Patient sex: M
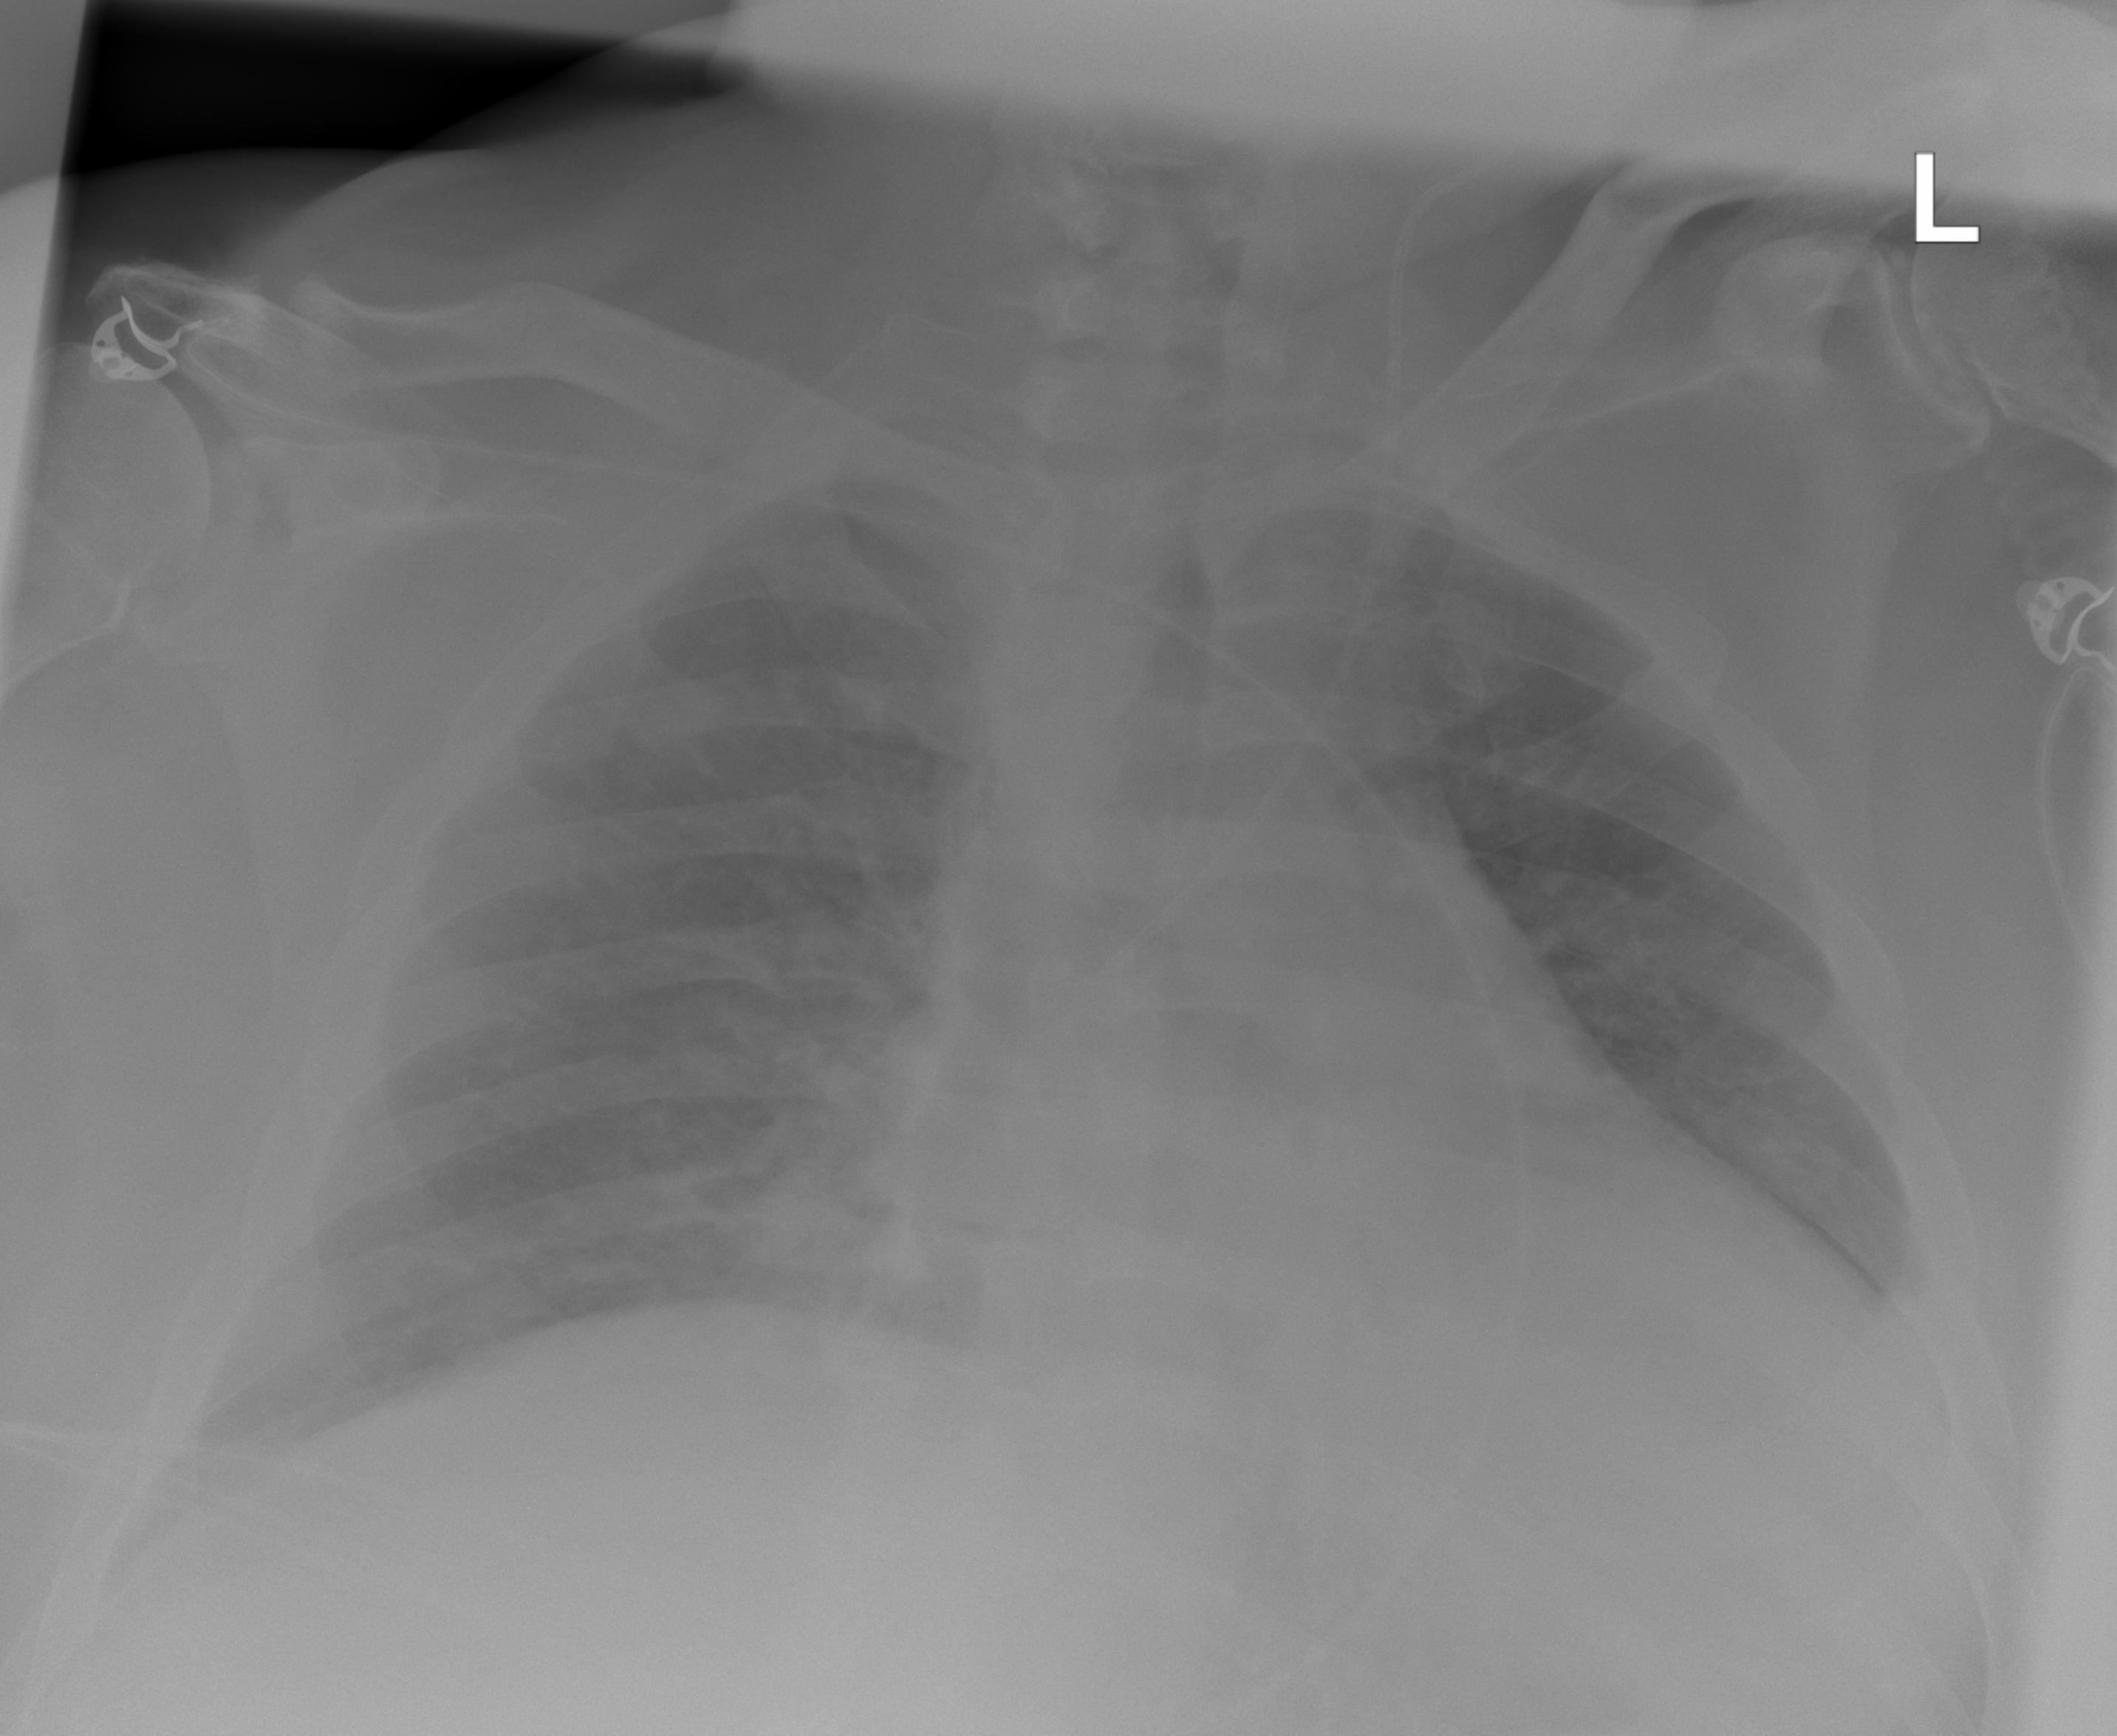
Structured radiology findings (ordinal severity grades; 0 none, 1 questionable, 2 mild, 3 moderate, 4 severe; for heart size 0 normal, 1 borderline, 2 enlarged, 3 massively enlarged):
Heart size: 0
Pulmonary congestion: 0
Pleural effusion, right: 0
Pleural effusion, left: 1
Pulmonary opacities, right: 0
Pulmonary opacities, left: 0
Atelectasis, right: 0
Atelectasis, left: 0